Question: my data

how do I increase the accuracy of the model, if some of my models when run produce results like the one below
'
'''
from sklearn.tree import DecisionTreeClassifier
classifier = DecisionTreeClassifier(criterion = 'entropy', random_state = 0)
classifier.fit(X_train, y_train)
# Predicting the Test set results
y_pred = classifier.predict(X_test)
# Making the Confusion Matrix
from sklearn.metrics import confusion_matrix
cm = confusion_matrix(y_test, y_pred)
from sklearn import metrics
print("Accuracy:",metrics.accuracy_score(y_test, y_pred))
Accuracy: 0.6780893042575286
'''
'
Random Forest Classifier : Accuracy: 0.6780893042575286
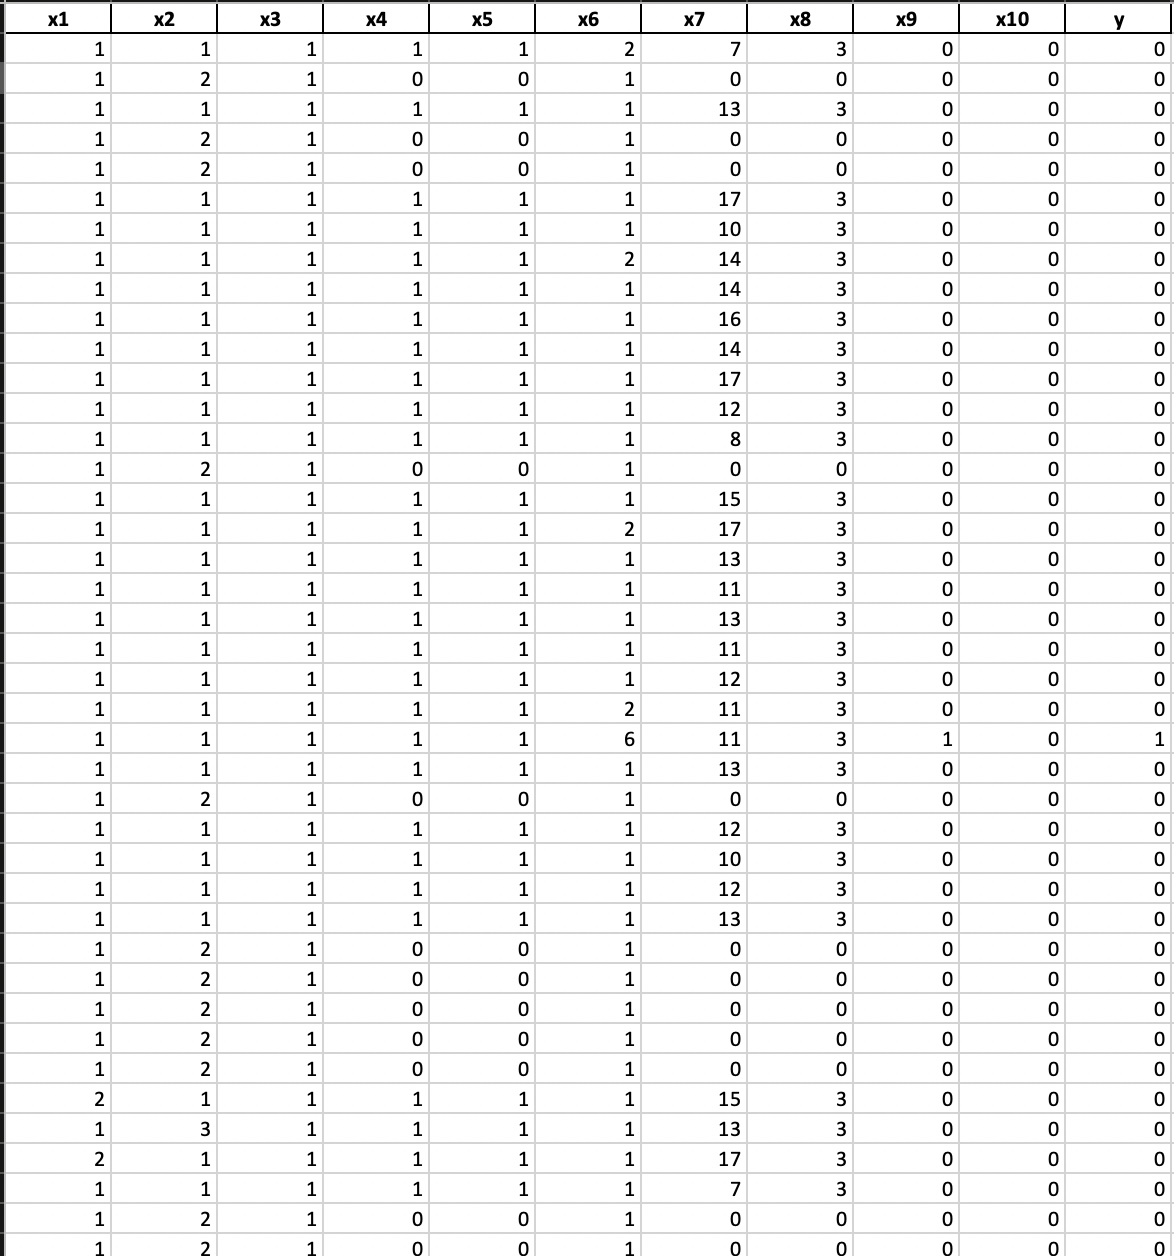
Answer: There are several ways to achieve this:
1. Look at the data. Are they in the best shape for the algorithm? Regarding NaN, Covariance and so on? Are they normalized, are the categorical ones translated well? This is a question too far-reaching for a forum.
2. Look at the problem and the different algorithm suitable for this problem. Maybe
- - - -
1. Try hyper parameter tuning with RandomisedsearvCV or GridSearchCV
This is quite high-level.